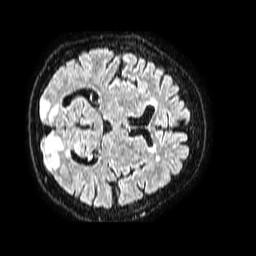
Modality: FLAIR
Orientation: axial
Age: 61
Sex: female
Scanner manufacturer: philips
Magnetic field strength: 1.5 T
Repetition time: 4.8 s
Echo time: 0.3 s